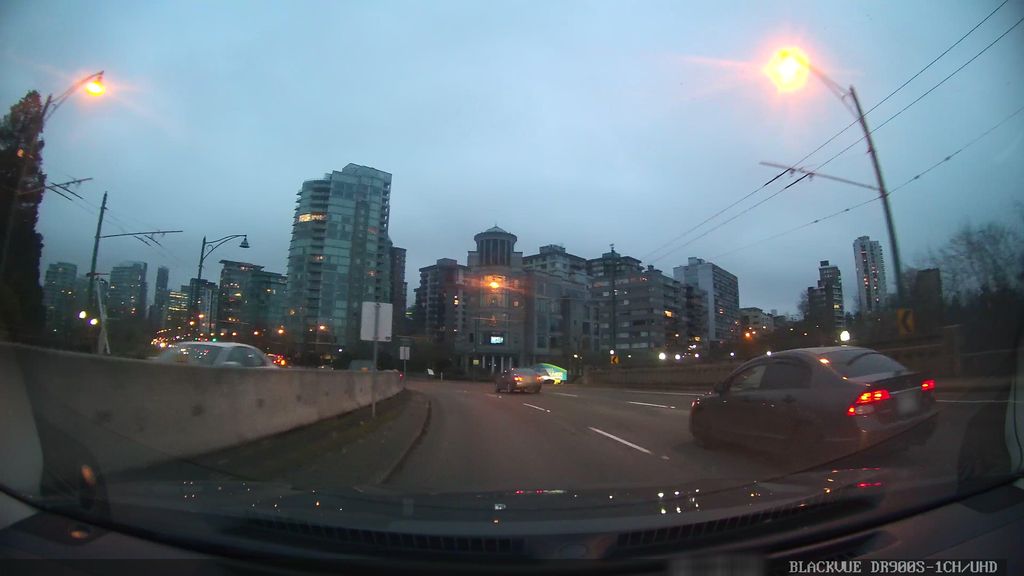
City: vancouver